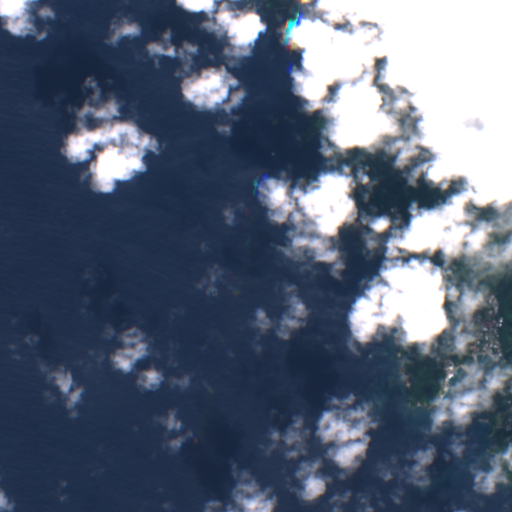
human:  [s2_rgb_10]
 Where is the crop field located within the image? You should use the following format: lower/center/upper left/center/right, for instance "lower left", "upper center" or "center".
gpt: The crop field is located in the center right of the image.
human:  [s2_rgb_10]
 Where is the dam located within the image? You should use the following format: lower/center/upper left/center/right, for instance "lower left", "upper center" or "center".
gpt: The dam is located in the center right of the image.
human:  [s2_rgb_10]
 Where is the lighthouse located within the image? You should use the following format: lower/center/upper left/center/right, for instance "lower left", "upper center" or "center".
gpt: The lighthouse is located in the lower right of the image.
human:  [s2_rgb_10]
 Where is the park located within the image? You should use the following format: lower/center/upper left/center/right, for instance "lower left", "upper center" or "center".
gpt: The park is located in the lower right of the image.
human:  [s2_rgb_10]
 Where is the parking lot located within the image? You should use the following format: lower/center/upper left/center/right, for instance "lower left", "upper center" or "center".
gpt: The parking lot is located in the lower right of the image.
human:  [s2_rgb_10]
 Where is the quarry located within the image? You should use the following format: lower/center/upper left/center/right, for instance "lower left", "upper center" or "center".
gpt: There is no quarry in the image.